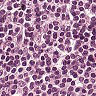
Metastatic tissue present: no